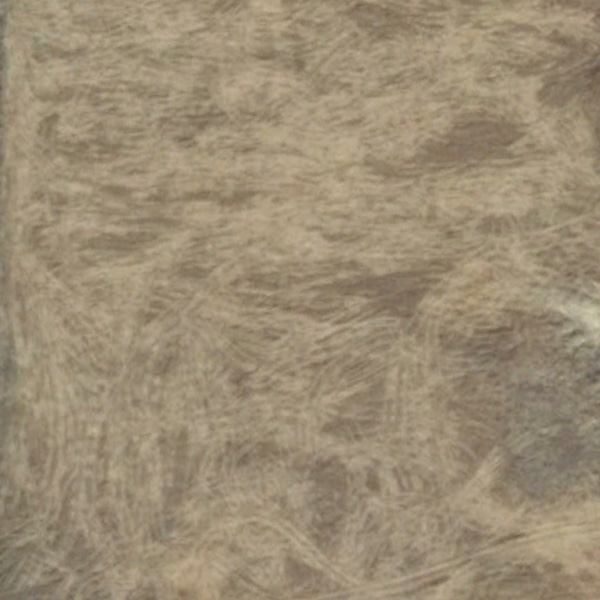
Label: BareLand